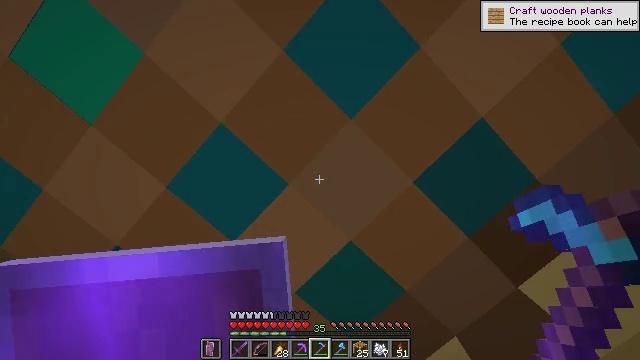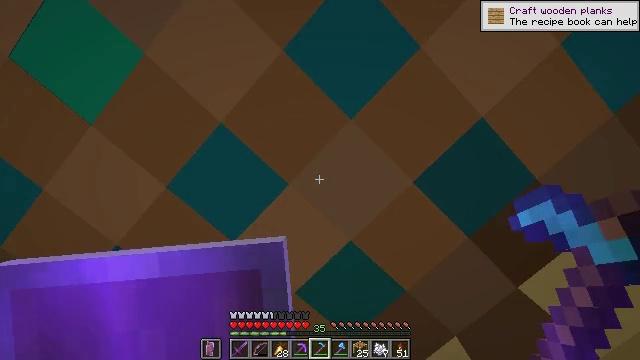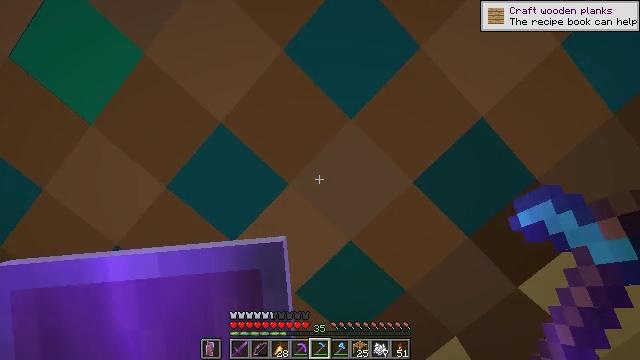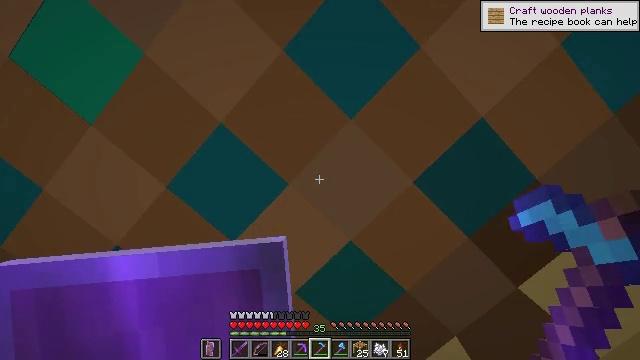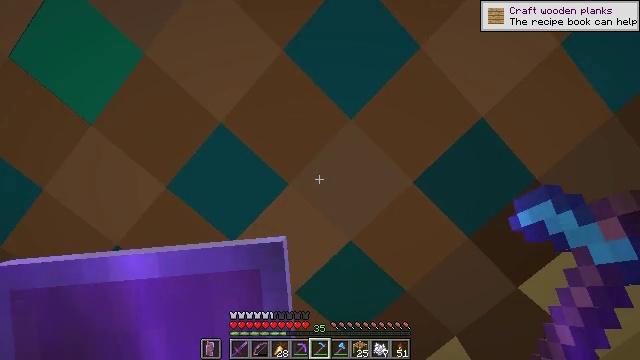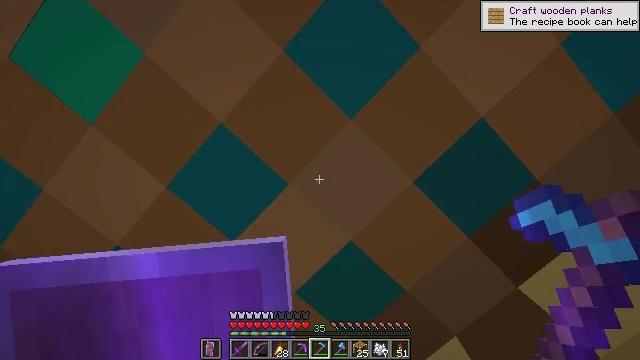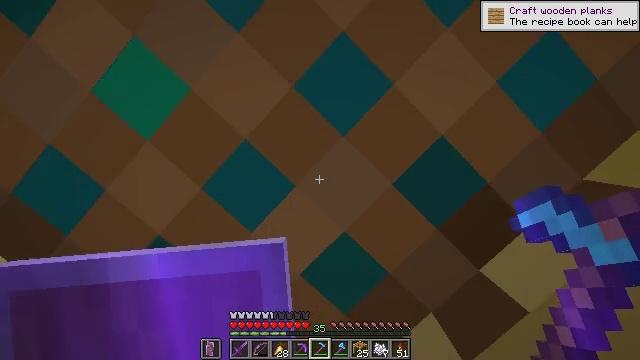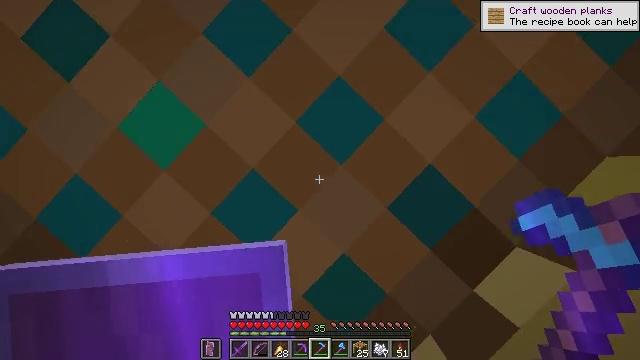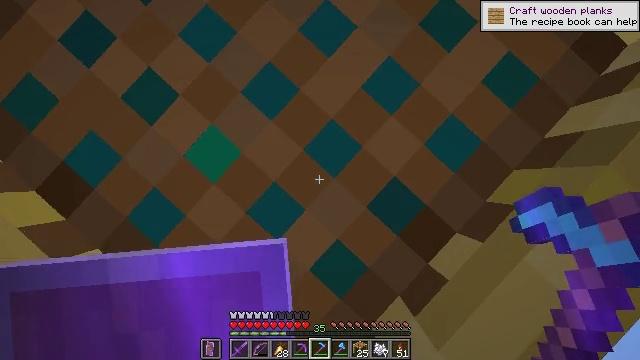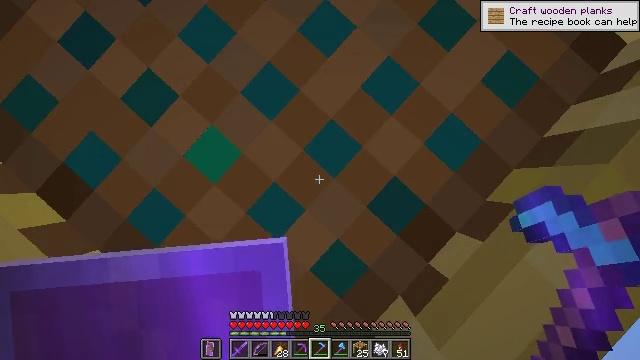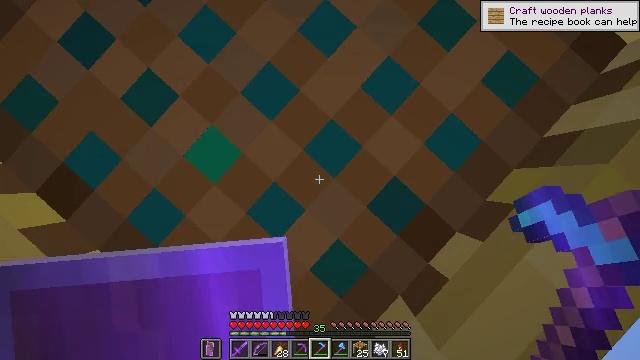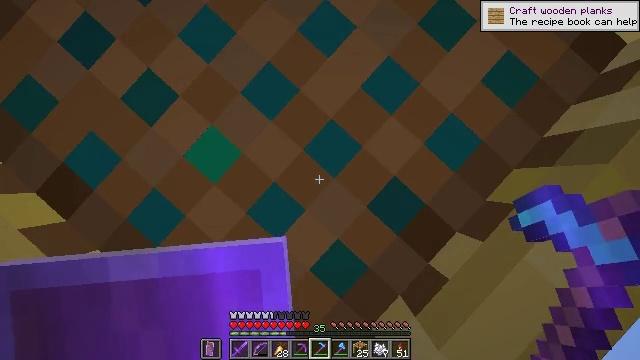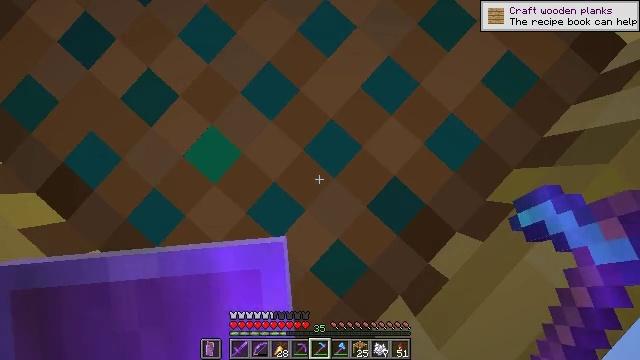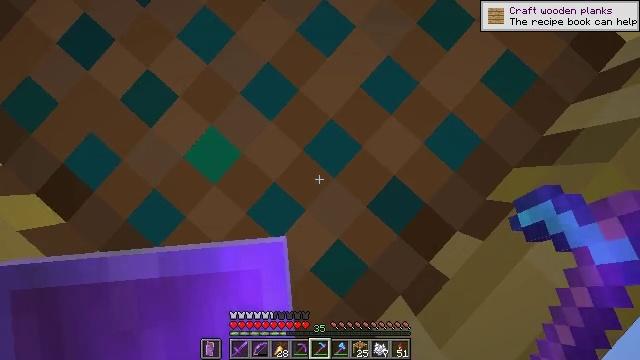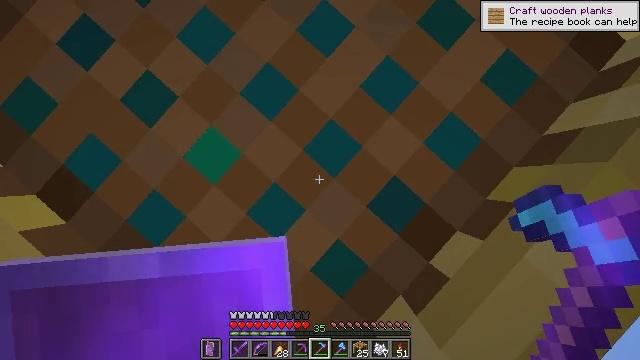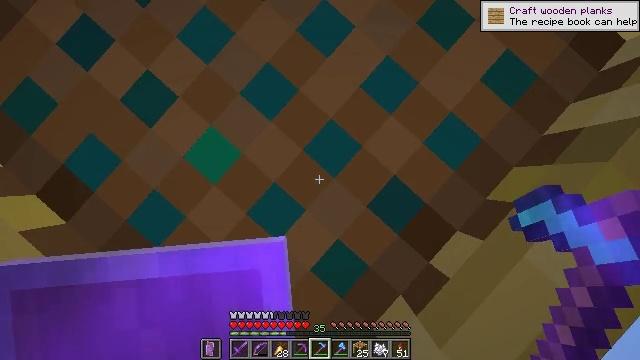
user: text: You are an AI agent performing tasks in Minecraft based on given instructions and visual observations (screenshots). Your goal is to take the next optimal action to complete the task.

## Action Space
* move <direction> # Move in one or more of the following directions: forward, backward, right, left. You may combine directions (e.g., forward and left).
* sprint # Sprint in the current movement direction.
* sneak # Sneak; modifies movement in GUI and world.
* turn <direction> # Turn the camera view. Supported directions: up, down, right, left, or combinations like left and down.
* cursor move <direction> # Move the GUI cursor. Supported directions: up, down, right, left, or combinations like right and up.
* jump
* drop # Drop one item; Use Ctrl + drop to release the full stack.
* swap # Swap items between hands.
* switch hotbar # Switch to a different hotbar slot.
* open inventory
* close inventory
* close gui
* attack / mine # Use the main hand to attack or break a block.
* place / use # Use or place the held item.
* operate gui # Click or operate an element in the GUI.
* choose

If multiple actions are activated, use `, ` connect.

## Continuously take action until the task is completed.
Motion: motion action
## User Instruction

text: Break the scaffolding for reuse.
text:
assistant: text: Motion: jump
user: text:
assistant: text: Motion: jump
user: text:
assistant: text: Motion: jump
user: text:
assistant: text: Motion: jump
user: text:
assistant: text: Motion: no_op
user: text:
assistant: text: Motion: turn up
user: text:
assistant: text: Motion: turn up
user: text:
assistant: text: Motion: turn up
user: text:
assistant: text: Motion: turn up
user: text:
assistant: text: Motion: no_op
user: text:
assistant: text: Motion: no_op
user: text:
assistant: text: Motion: no_op
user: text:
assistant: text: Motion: turn up
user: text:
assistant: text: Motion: no_op
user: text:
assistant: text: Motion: turn up
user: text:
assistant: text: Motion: turn up
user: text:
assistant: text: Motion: turn up
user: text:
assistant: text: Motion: attack / mine
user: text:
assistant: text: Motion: attack / mine
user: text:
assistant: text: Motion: attack / mine
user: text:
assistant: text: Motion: attack / mine
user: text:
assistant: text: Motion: attack / mine
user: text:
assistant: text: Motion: attack / mine